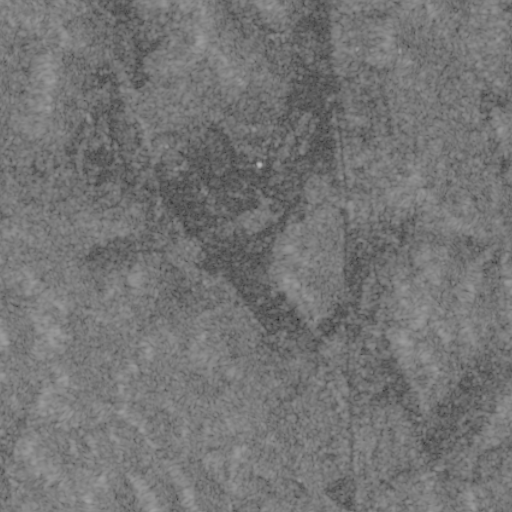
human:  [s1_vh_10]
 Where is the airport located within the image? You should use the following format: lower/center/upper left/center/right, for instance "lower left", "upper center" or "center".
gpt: The airport is located in the upper left of the image.
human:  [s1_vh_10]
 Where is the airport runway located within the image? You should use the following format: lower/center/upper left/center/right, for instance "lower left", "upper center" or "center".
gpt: The airport runway is located in the upper left of the image.
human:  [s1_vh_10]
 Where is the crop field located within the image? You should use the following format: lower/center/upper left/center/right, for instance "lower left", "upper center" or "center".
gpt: There is no crop field in the image.

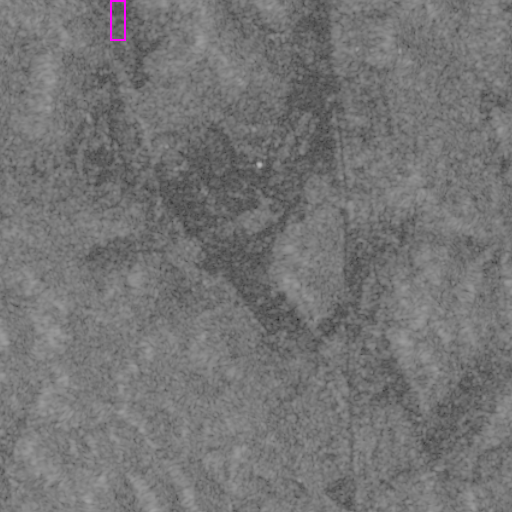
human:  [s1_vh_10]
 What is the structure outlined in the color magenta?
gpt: The structure outlined in magenta is an airport.
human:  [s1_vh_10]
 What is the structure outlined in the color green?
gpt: There is no green outline.